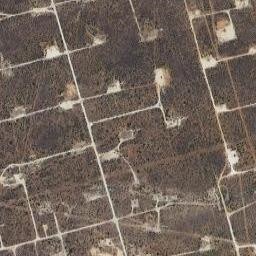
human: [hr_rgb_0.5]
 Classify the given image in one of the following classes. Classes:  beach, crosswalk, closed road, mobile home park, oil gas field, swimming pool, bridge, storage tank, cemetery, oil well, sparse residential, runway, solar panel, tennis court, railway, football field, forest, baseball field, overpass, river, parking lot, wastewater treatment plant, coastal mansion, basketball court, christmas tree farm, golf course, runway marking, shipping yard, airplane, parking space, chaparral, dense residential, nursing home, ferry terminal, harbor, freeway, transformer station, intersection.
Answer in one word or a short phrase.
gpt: oil gas field